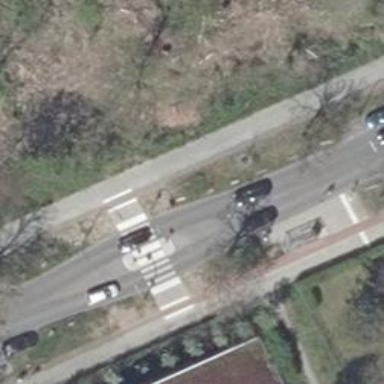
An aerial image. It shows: Marked zebra crossing with asphalt surface. There is traffic island and traffic calming measures in place.